Question: I just started with world generation and I've been looking for tutorials on <URL> everywhere but sadly there are not alot to be found on Google.
The last days I followed a tutorial but I can't get my code to work.
Here is my Java method.
'''
private static double[][] createNoise(int xn, int yn, int sps) {
int m = yn * sps;
int n = xn * sps;
double[][] u = new double[yn + 1][];
double[][] v = new double[yn + 1][];
double[][] x = new double[m][];
double[][] y = new double[m][];
double[][] z = new double[m][];
for (int i = 0; i < m; i++) {
x[i] = new double[n];
y[i] = new double[n];
z[i] = new double[n];
}
for (int i = 0; i < yn + 1; i++) {
u[i] = new double[xn + 1];
v[i] = new double[xn + 1];
}
for (int i = 0; i < xn + 1; i++) {
for (int j = 0; j < yn + 1; j++) {
u[i][j] = nextRandom();
v[i][j] = nextRandom();
}
}
double hx = xn / (n - 1);
double hy = yn / (m - 1);
for (int i = 0; i < m; i++) {
for (int j = 0; j < n; j++) {
x[i][j] = hx * j;
y[i][j] = hy * i;
}
}
for (int i = 0; i < m; i++) {
for (int j = 0; j < n; j++) {
int xc = (int)x[i][j];
int yc = (int)y[i][j];
if (x[i][j] % 1 == 0 && x[i][j] != 0 ) xc = xc - 1;
if (y[i][j] % 1 == 0 && y[i][j] != 0 ) yc = yc - 1;
double xr = x[i][j] - xc;
double yr = y[i][j] - yc;
double s11[] = {-xr, -yr};
double s21[] = {-xr, 1 - yr};
double s22[] = {1 - xr, 1 - yr};
double s12[] = {1 - xr, -yr};
double q11 = s11[0] * u[yc][xc] + s11[1] * v[yc][xc];
double q21 = s21[0] * u[yc + 1][xc] + s21[1] * v[yc + 1][xc];
double q22 = s22[0] * u[yc + 1][xc + 1] + s22[1] * v[yc + 1][xc + 1];
double q12 = s12[0] * u[yc][xc + 1] + s12[1] * v[yc][xc + 1];
z[i][j] = lerp(x[i][j], y[i][j], xc, xc + 1, yc, yc + 1, q11, q12, q21, q22);
}
}
return z;
}
'''
The heightmap that the method returns sadly enough looks like this

As you can see, the first row/column is working, but after that the algorithm seems to fail.
I made sure that the method
'''
nextRandom();
'''
returns a float value between -1 & 1.
Thanks alot!
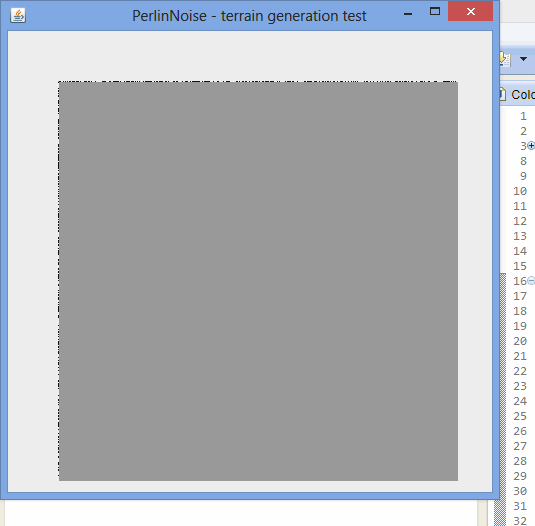
Answer: Thanks to user @gawi for pointing this out.
'''
hx = xn / (n - 1);
'''
will divide 2 integers, and most likely return 0.
You can fix this by casting a double to it:
'''
double hx = (double)xn / (n - 1);
'''